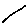
Label: line